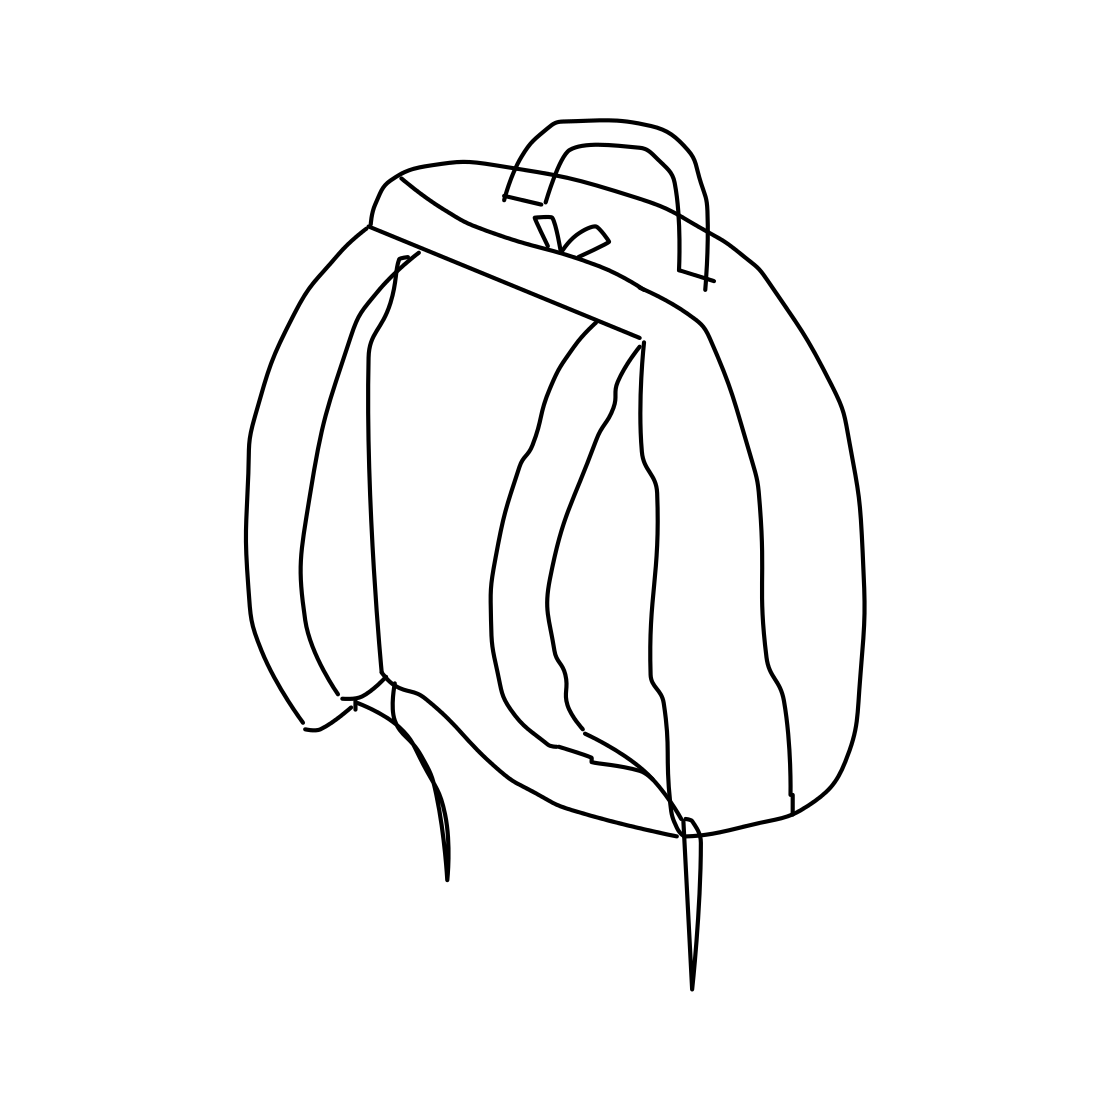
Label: backpack